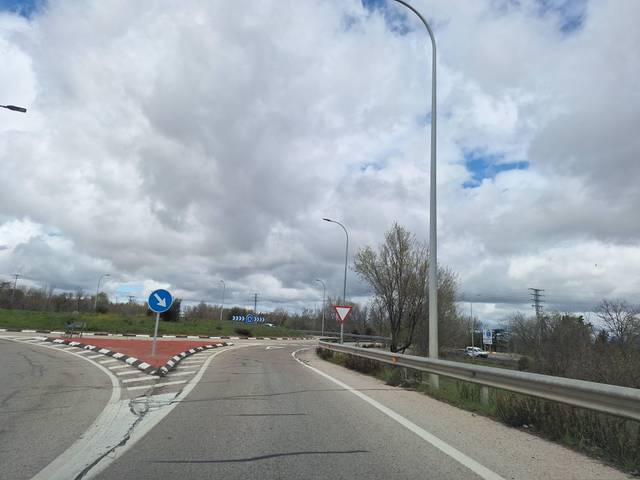
Region: Spain
Coordinates: 40.337, -3.79